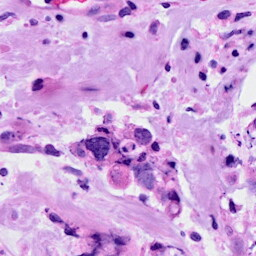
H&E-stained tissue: Breast